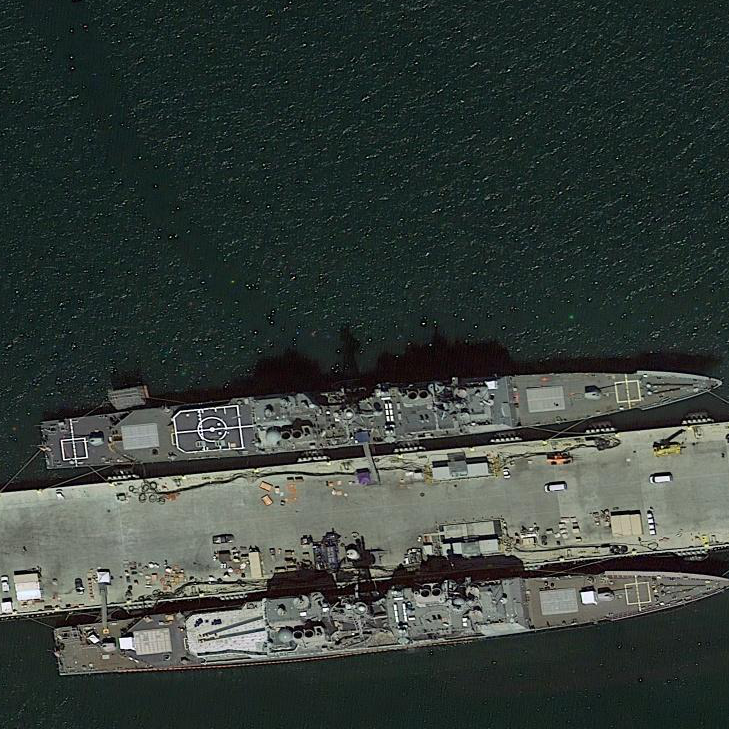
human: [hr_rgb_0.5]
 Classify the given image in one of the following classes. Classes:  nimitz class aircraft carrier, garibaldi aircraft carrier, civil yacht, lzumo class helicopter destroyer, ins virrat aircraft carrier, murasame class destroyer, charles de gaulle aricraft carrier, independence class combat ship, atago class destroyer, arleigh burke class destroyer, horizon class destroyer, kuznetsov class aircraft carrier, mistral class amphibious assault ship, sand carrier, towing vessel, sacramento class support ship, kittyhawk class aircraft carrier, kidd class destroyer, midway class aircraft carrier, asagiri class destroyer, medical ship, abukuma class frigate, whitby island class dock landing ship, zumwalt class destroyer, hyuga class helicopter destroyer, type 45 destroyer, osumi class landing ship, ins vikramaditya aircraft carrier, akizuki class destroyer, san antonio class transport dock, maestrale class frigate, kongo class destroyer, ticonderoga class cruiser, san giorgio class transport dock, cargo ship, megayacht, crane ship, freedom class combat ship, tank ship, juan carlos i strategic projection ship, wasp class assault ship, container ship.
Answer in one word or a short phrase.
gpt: Ticonderoga class cruiser